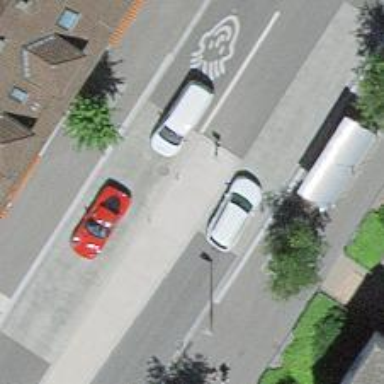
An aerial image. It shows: Bus stop with shelter for public transport.